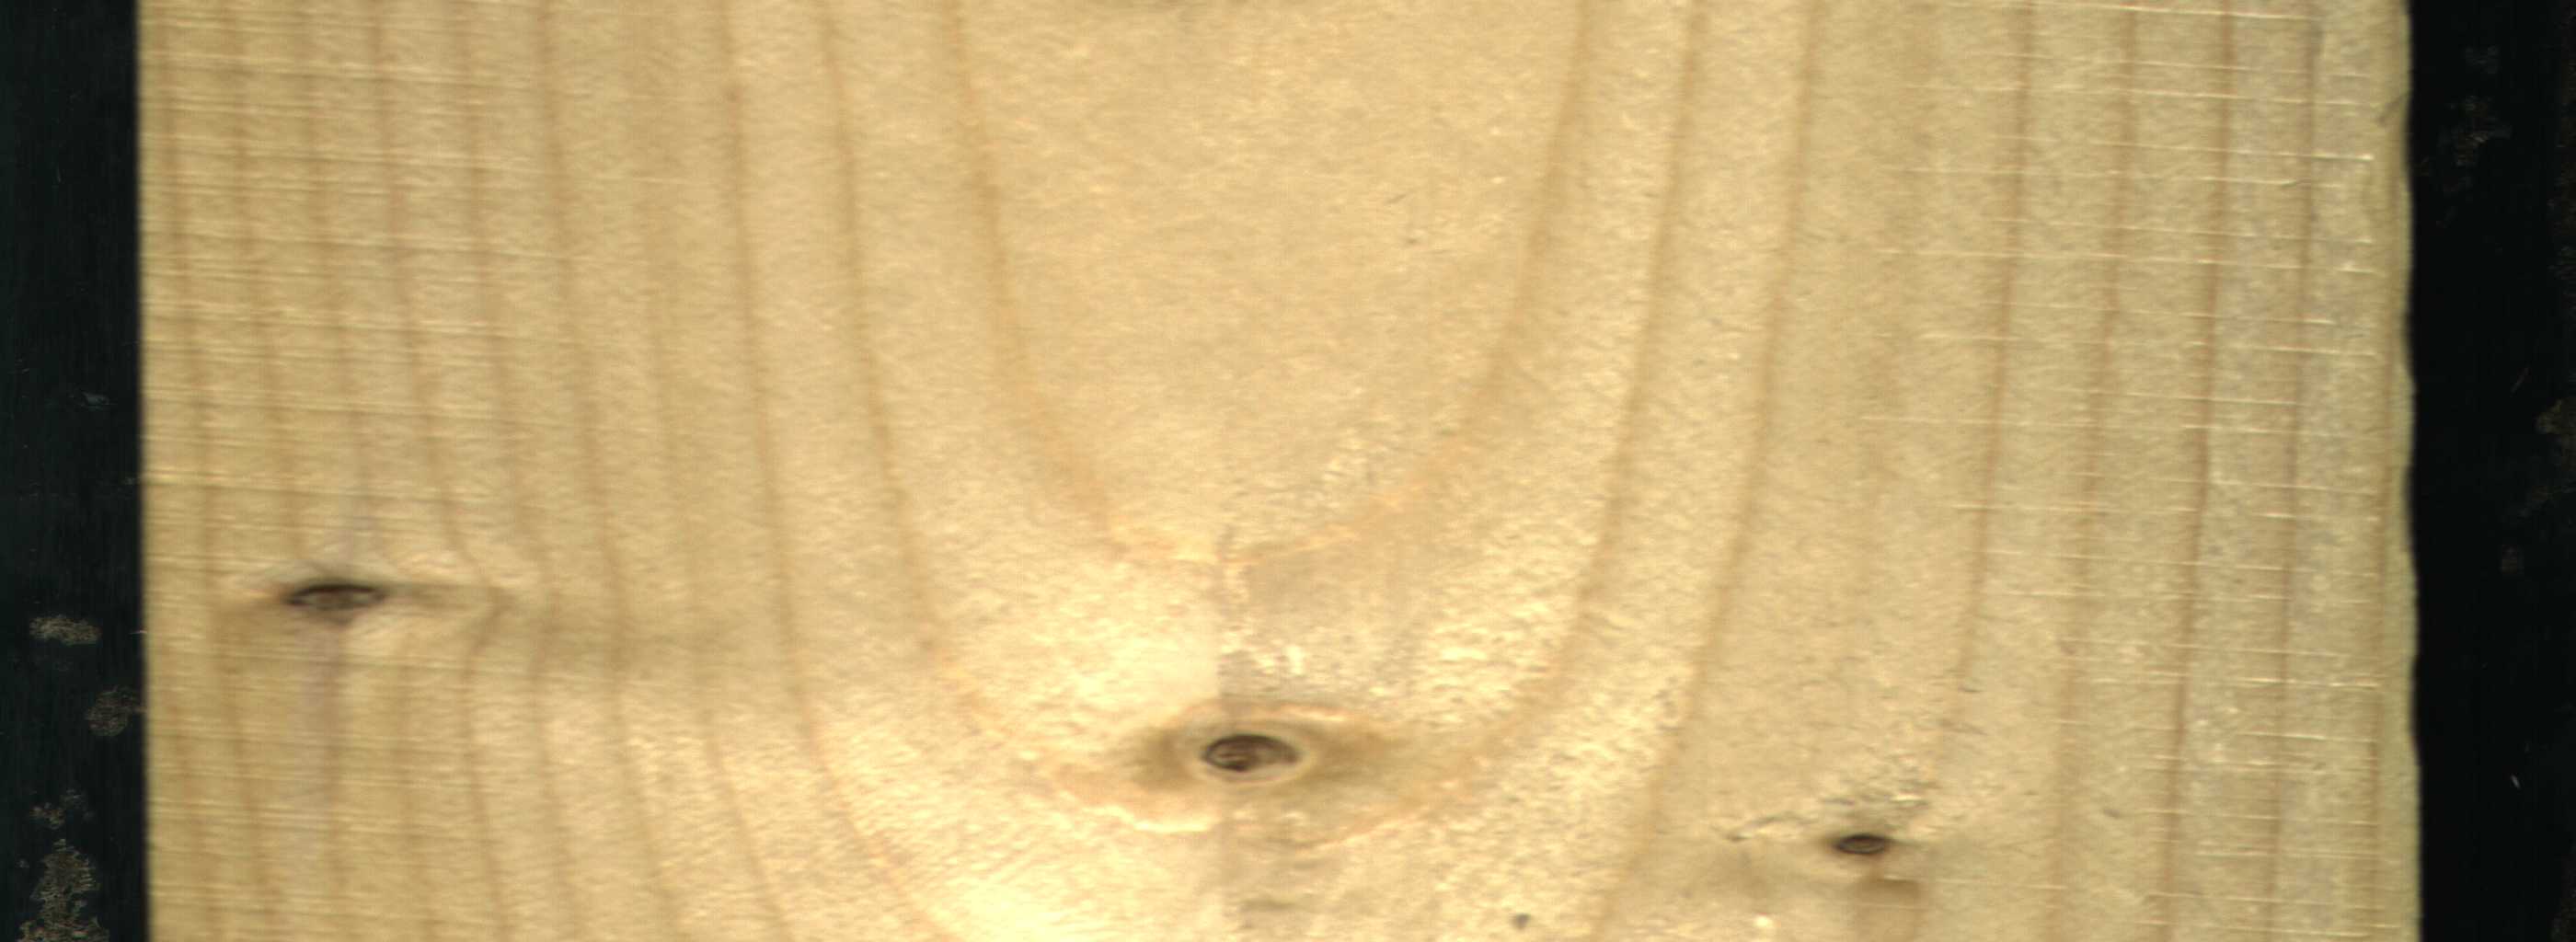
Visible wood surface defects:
Dead_Knot
Dead_Knot
Live_Knot